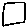
Label: square